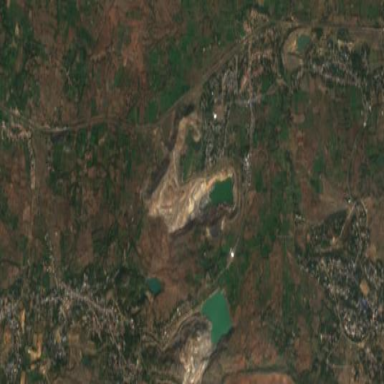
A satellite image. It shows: Quarry area.